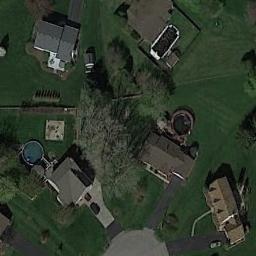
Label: medium_residential